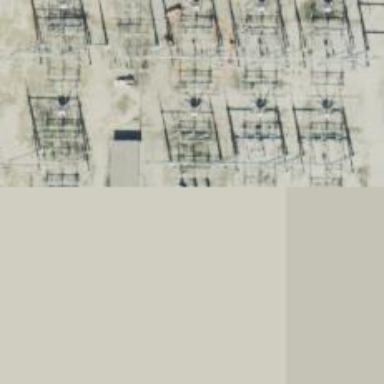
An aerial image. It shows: Switch for power supply.